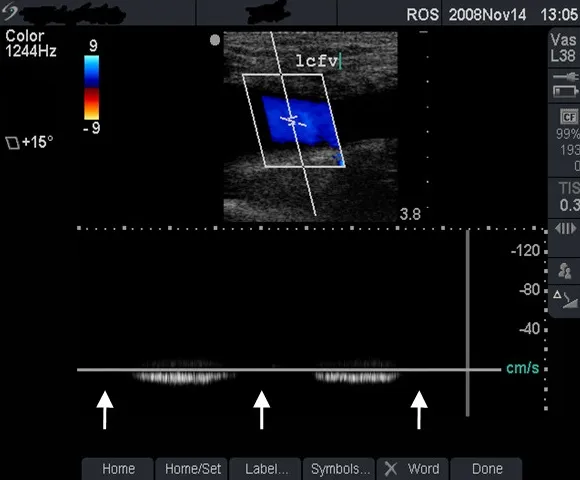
Normal venous flow (grade 1). Duplex scan showing normal blood flow - colour flow (top half) and spectral tracing (lower half) in the left femoral vein (lcfv) of the patient in figure 1 (case study B). Note the normal, phasic venous flow with respiration (arrows).
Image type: radiology (ultrasound)